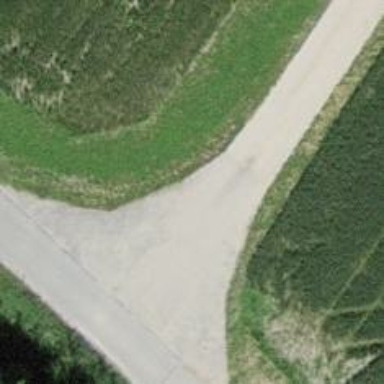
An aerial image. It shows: Gravel track with track type of grade3.